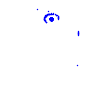
Particle: pion